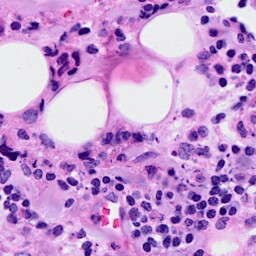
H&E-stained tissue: Breast